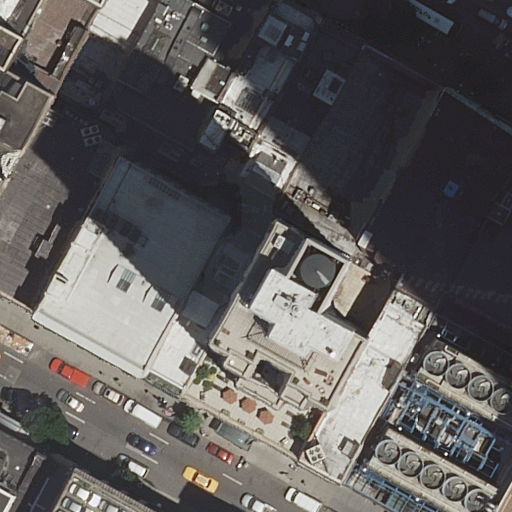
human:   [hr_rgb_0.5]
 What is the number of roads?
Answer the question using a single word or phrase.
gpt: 2

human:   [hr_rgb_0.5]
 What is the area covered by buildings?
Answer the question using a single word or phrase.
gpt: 14621m2

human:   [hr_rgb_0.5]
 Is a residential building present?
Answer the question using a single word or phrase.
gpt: yes

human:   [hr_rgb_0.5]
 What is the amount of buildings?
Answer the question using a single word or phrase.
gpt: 18

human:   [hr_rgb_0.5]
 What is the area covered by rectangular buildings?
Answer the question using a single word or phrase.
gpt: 11063m2

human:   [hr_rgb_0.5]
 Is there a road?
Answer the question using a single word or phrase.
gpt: yes

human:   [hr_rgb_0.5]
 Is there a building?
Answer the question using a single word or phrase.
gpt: yes

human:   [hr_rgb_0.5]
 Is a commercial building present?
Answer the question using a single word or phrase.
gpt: yes

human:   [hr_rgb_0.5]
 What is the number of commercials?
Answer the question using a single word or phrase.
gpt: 1

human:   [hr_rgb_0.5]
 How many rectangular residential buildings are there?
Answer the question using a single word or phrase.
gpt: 7

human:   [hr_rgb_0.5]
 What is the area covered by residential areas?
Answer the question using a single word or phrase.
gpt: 2876m2

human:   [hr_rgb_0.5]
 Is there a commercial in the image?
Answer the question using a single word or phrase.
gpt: yes

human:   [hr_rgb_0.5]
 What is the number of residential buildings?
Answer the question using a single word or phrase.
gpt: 12

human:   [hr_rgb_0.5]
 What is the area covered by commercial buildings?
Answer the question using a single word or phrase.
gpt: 1473m2

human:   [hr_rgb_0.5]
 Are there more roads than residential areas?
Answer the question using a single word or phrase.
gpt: yes

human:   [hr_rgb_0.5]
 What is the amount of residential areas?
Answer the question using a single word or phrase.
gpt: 1

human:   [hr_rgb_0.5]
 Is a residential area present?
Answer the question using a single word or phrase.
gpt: yes

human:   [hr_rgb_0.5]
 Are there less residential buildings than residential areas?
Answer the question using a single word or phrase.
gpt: no

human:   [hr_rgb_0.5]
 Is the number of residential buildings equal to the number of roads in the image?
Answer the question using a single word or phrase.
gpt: no

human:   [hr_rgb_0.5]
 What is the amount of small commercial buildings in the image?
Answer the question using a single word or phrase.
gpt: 2

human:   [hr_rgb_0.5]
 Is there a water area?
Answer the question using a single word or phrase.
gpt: no

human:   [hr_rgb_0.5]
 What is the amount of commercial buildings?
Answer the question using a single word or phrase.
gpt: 5

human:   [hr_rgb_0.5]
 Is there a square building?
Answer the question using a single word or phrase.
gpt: no

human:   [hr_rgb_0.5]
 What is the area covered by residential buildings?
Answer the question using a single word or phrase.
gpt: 8551m2

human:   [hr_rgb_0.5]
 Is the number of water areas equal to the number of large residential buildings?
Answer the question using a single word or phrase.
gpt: no

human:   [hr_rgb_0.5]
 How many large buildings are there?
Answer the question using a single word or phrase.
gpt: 9

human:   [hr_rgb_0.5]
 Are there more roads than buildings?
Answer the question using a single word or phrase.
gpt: no

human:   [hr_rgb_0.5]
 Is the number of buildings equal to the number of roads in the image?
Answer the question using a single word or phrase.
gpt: no

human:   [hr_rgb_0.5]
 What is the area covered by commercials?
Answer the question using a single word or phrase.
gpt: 3119m2

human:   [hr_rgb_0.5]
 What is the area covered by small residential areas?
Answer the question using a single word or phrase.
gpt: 0m2

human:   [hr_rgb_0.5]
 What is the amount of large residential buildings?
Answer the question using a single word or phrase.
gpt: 7

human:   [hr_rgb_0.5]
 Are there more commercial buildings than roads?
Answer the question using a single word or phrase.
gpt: yes

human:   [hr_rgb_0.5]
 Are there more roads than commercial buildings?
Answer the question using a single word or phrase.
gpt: no

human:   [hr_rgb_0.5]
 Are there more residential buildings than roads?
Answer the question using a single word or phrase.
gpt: yes

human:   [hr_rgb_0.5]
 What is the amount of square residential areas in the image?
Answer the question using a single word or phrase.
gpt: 0

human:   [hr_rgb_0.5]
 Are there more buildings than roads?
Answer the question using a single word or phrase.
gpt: yes

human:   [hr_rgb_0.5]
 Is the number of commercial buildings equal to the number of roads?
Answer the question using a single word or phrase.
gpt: no

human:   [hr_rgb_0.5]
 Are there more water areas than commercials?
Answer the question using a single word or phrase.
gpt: no

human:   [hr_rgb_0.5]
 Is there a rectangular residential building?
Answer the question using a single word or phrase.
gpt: yes

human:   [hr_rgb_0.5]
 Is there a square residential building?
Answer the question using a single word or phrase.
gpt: no

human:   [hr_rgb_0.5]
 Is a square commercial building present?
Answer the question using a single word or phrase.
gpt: no

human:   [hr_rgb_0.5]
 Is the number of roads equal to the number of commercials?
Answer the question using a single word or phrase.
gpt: no

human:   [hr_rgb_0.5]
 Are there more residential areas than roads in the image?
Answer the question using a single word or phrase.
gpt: no

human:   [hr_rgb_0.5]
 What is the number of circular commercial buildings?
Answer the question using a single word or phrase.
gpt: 0

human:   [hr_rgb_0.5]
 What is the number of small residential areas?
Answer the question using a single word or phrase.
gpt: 0

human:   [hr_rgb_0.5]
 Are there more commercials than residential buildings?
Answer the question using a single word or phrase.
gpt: no

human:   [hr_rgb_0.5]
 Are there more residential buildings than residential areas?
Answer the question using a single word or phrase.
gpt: yes

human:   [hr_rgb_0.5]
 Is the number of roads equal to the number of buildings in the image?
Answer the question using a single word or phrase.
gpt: no

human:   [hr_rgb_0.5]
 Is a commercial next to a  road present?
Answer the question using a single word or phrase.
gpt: yes

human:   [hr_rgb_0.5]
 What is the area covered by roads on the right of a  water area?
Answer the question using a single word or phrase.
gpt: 0m2

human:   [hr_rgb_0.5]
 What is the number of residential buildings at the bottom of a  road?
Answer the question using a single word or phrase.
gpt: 10

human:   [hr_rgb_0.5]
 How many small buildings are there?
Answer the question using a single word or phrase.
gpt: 3

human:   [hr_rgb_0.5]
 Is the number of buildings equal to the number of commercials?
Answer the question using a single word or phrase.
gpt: no

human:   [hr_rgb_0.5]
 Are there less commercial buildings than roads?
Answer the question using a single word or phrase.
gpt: no

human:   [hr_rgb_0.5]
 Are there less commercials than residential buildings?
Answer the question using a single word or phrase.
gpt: yes

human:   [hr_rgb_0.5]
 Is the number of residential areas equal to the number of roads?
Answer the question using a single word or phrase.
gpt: no

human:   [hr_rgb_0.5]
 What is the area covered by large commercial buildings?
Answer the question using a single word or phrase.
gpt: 673m2

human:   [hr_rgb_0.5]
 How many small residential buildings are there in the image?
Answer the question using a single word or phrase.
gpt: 1

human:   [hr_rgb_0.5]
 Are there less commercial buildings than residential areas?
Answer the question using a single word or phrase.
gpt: no

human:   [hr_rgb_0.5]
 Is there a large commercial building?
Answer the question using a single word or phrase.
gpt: yes

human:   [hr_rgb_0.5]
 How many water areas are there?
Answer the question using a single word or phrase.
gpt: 0

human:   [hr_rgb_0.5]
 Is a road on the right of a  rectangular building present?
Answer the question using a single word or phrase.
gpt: yes

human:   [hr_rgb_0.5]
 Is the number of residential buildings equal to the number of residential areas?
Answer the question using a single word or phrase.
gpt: no

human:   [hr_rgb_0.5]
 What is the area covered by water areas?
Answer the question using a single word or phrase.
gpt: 0m2